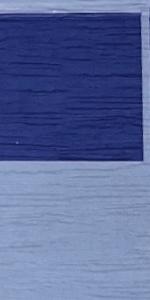
Label: Empty